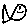
Label: fish